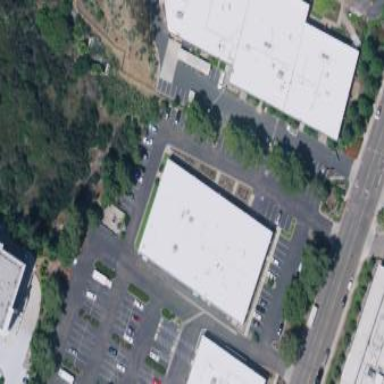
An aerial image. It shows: Industrial building.